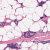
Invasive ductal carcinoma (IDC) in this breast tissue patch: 1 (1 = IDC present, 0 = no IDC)